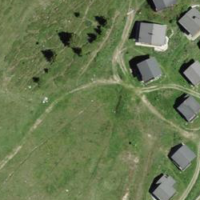
EUNIS habitat code: 26
Species observed at this site:
Turdus viscivorus